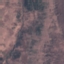
Land use / land cover: HerbaceousVegetation